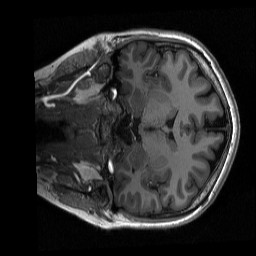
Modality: T1w
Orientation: coronal
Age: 26
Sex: female
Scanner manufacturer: siemens
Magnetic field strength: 3 T
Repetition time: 2.3 s
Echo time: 0.00298 s